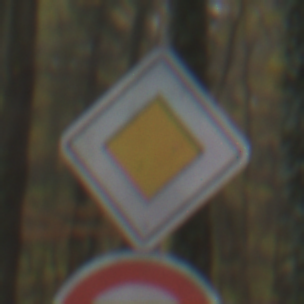
Verkehrszeichen: Vorfahrtsstrasse
Zusatzzeichen unten: UeberholverbotKraftfahrzeuge
Umgebung: Outdoor, Nature
Tageszeit: MorningAfternoon
Wetter: Overcast
Licht: Natural
Jahreszeit: Autumn
Kontrast: LowContrast